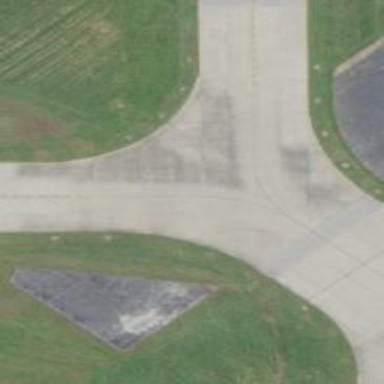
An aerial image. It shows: Image of taxiway at airport.